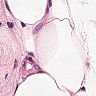
Metastatic tissue present: no